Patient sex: M
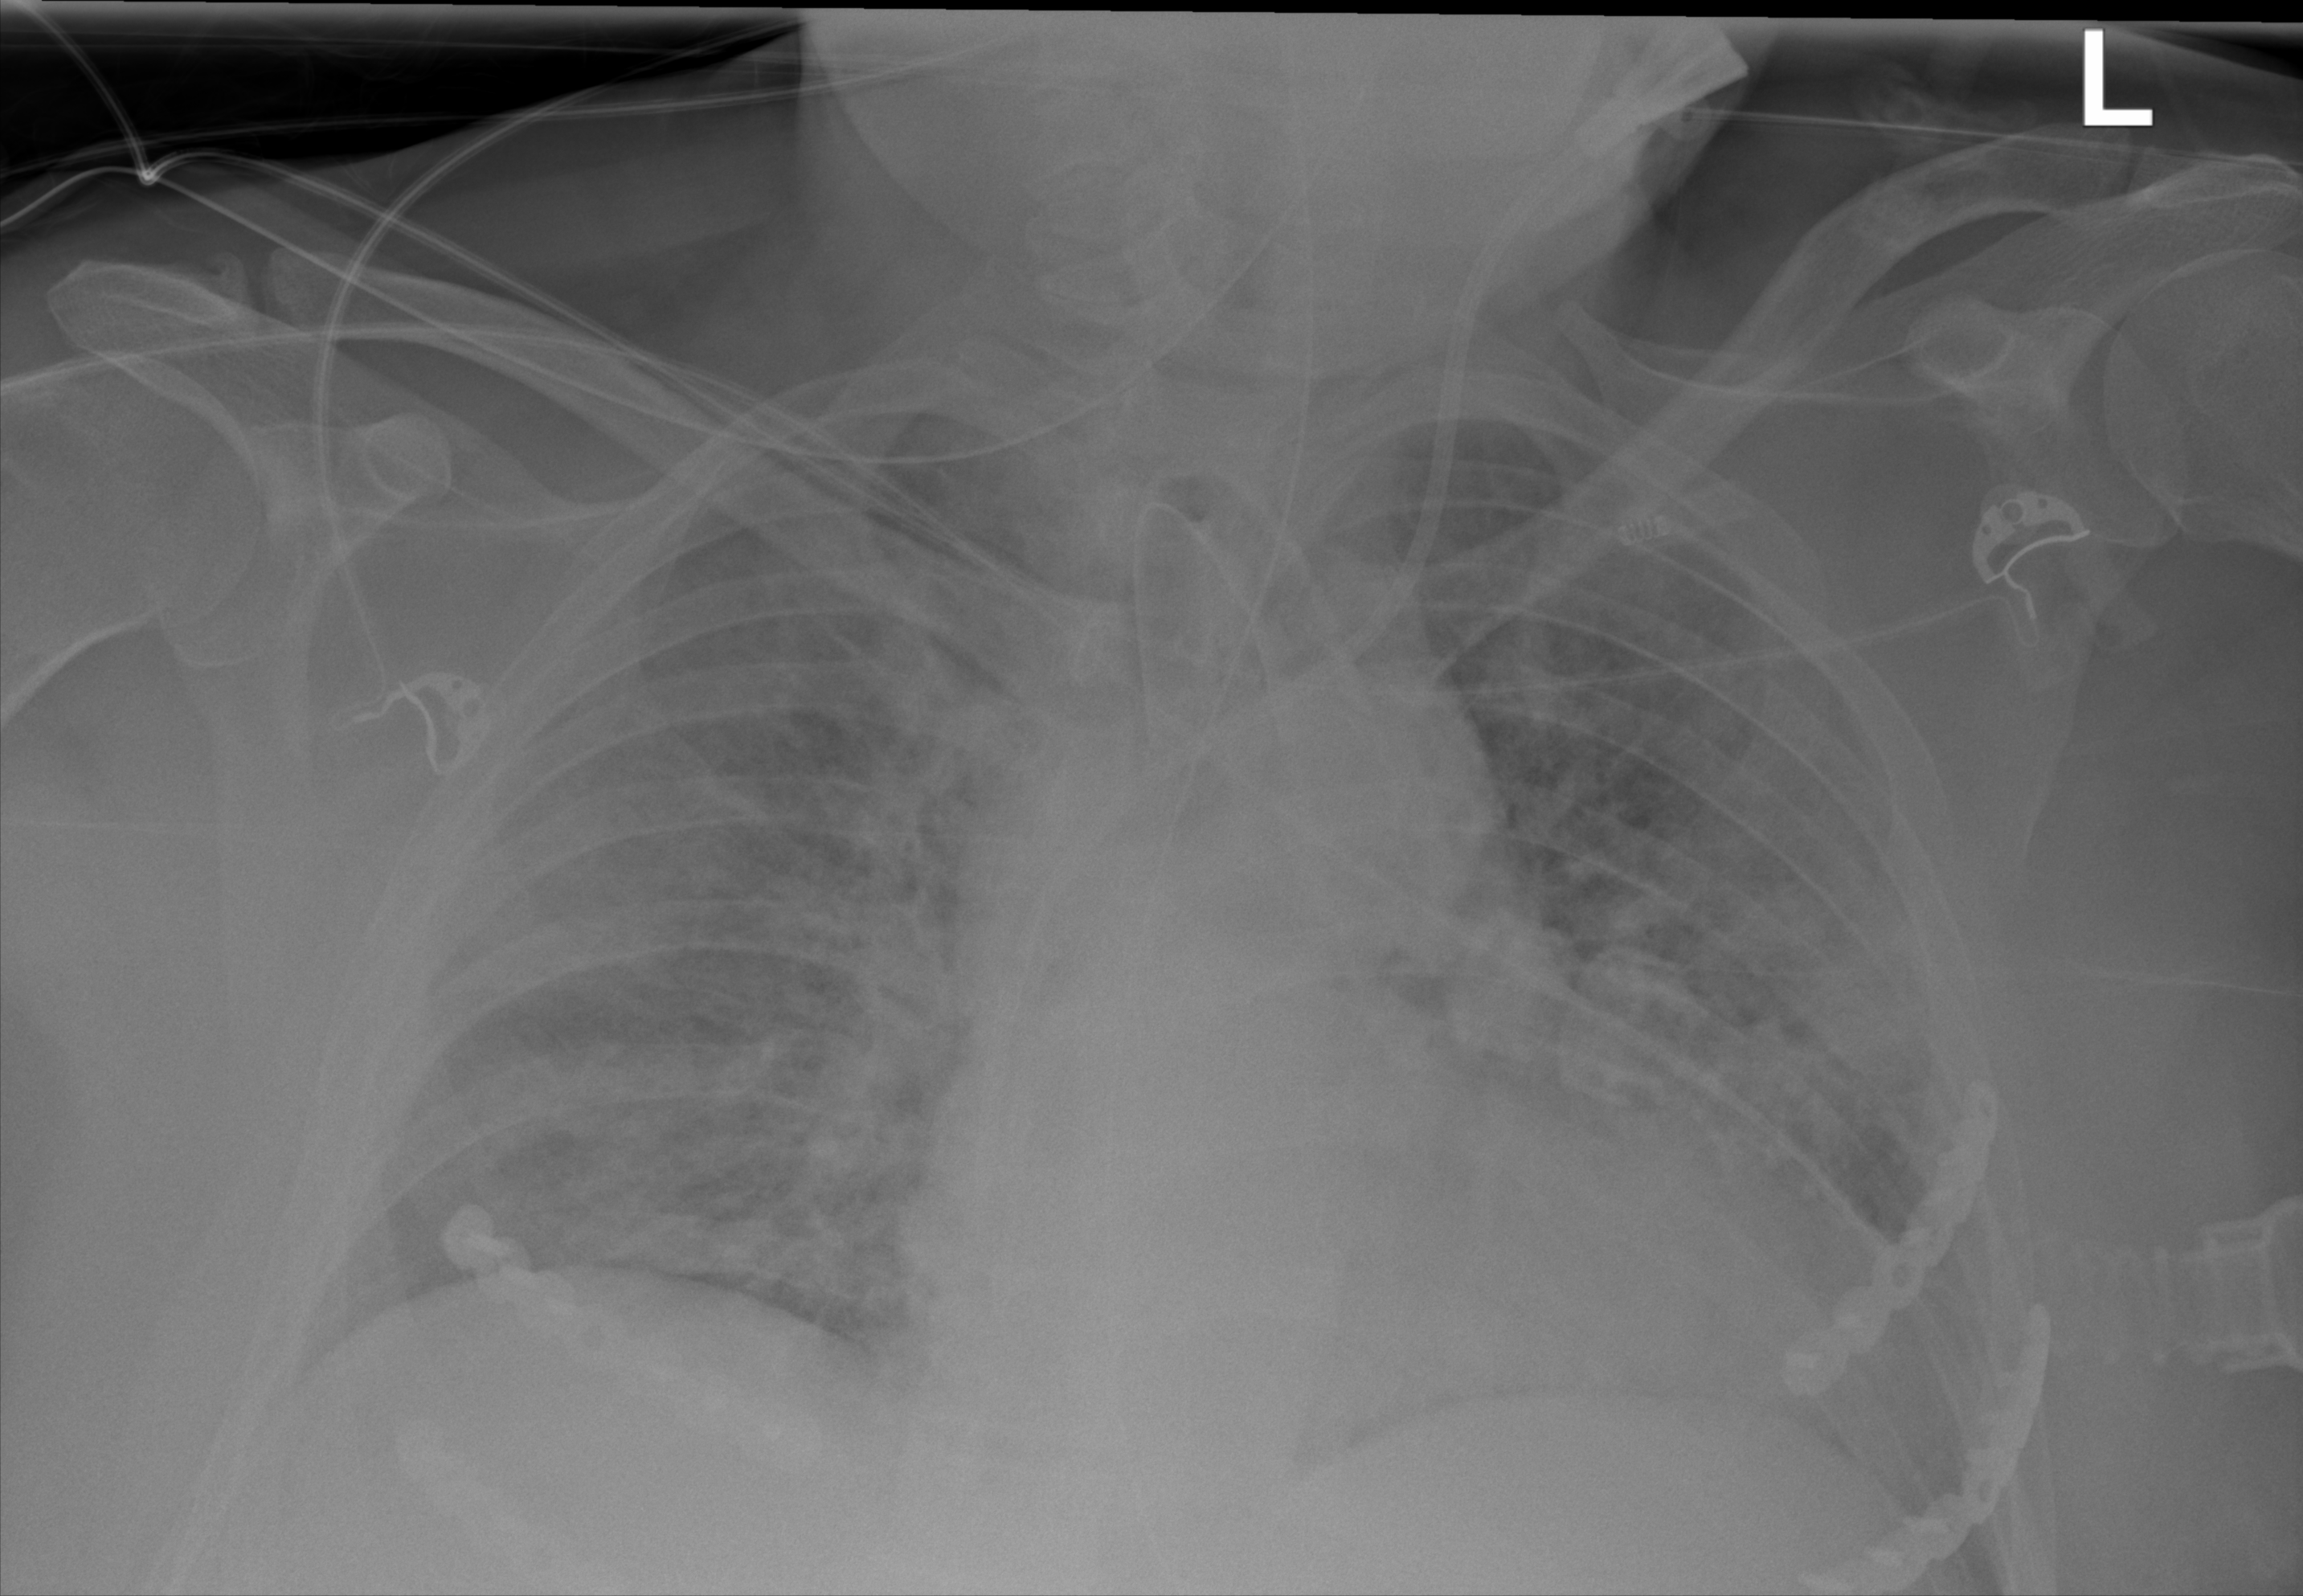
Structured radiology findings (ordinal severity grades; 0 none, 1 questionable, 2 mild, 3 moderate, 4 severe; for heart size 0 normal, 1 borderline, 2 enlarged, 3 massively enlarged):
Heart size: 2
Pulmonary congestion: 2
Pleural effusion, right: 0
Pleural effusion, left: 0
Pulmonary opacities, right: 2
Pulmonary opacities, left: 2
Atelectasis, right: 2
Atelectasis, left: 2